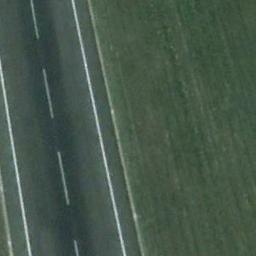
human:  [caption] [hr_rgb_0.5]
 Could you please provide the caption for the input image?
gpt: The grass is beside the runway .

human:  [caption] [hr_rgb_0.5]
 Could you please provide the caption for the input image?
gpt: The runway is on the grass .

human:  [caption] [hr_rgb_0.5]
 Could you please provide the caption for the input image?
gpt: There is a green lawn next to the runway, And there are white dashes on the runway .

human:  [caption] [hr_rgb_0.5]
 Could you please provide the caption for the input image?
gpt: The runway goes through the lawn and several center line markings are on the runway .

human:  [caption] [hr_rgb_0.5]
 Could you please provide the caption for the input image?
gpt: There are green lawns beside the runway .